Question: I am trying to install Shibboleth 2 SP following this guide:
<URL>
I configure and built successfully, and then I tried to build but it gave me a warning: <URL> and i solved this issue without using that option because is not available in 3.1, "'--disable-netaccessor-libcurl'" is not listed on:
<URL>
Then I built it whitout get any error o warning.
The third step is to install XML-Security-C but when i run:
'''
./configure --without-xalan --disable-static --prefix=/opt/shibboleth-sp
'''
i get this error:
'''
configure: error: unable to find xerces header files
'''
I treid to export the path:
'''
export PATH=$HOME/opt/shibboleth-sp/bin:$PATH
export LD_LIBRARY_PATH=$HOME/opt/shibboleth-sp/lib:$LD_LIBRARY_PATH
export XERCESCROOT=$HOME/opt/shibboleth-sp:$XERCESCROOT
'''
and as suggested by @Brian:
'''
export CPPFLAGS=$HOME/opt/shibboleth-sp/include
export CFLAGS=$HOME/opt/shibboleth-sp/include
'''
and trying to install again, but doesn't work.
In the folder '/opt/shibboleth-sp' i have this folders (in /shibboleth-sp i don't have a folder called but this is inside /include):
'''
/bin/
DOMCount (file)
SAX2Count (file)
SAX2Print (file)
etc..
/include/
log4shib
xercesc
dom
framework
internal
parsers
sax
etc..
/lib/
liblog4shib.so
libxerces-c.so
etc..
/share/
aclocal
'''

I hope someone can help me.
Thanks for your time.
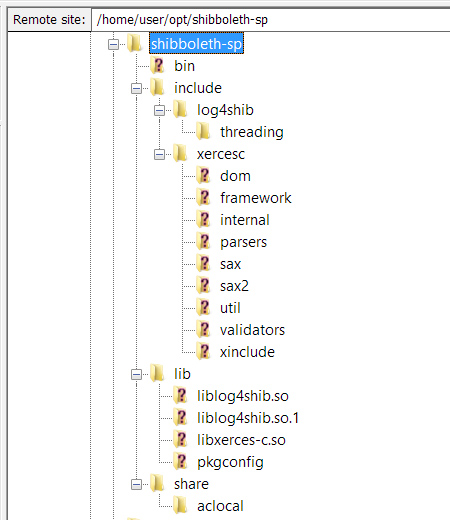
Answer: In your setting, give ./configure the flag --with-xerces=/opt/shibboleth-sp
this should find the xerces header files when xerces was installed properly.